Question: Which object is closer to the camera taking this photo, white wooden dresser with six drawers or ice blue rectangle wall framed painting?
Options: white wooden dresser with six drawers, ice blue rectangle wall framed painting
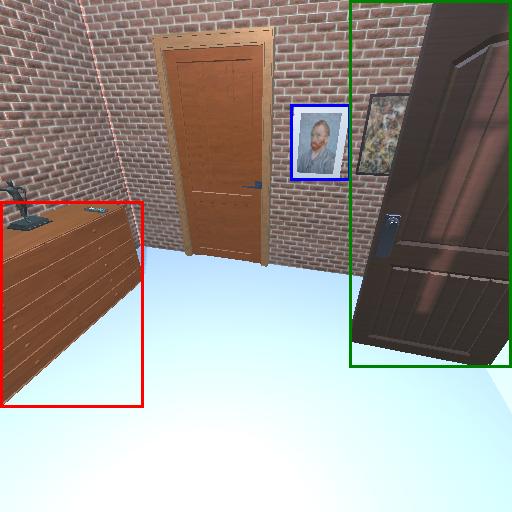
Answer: white wooden dresser with six drawers